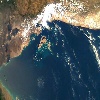
Label: water